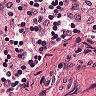
Metastatic tissue present: no